Interaction volume radius: 5 \u00c5
Interaction volume height: 25 \u00c5
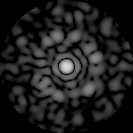
Disorder parameter: 0.8135